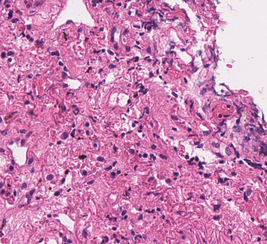
Tumor epithelial tissue: no
Tumor-associated stroma tissue: yes
Normal tissue: no